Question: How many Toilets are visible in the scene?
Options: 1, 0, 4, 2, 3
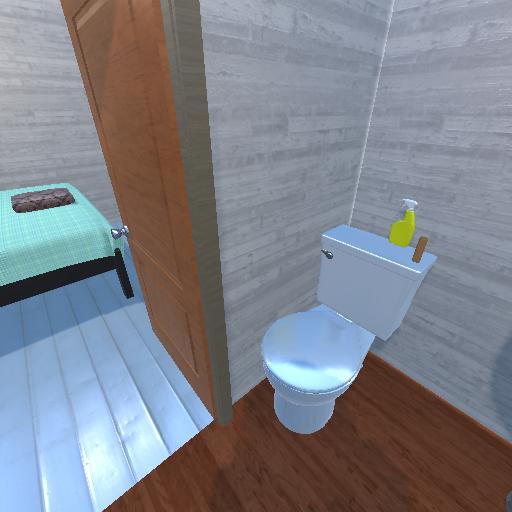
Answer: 1